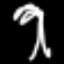
Label: palm tree